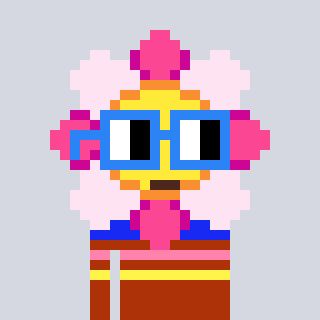
a pixel art character with square blue glasses, a flower-shaped head and a hotbrown-colored body on a cool background